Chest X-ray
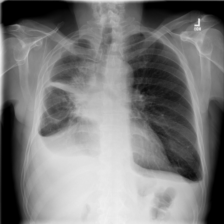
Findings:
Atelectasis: negative
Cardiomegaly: negative
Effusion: negative
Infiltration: negative
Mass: positive
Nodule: negative
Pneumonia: negative
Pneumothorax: negative
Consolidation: negative
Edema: negative
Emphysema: negative
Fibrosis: negative
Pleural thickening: positive
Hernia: negative